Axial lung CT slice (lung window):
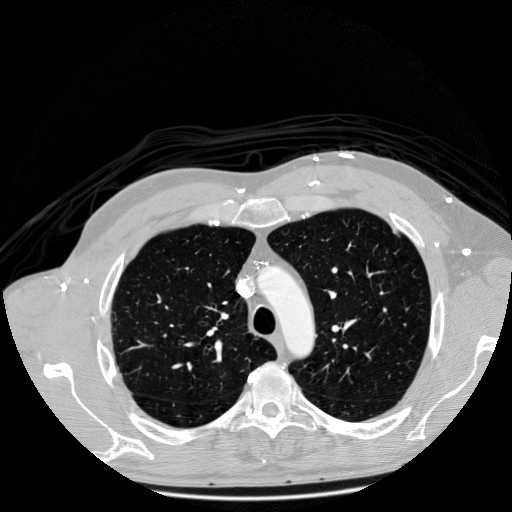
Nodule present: no